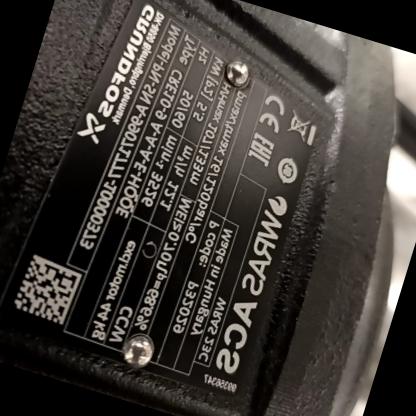
Klasa: tabliczka-znamionowa